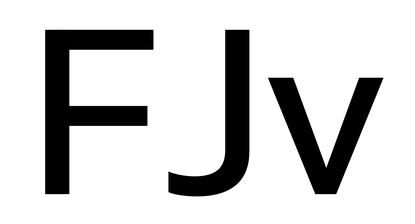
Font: InstrumentSans_Medium